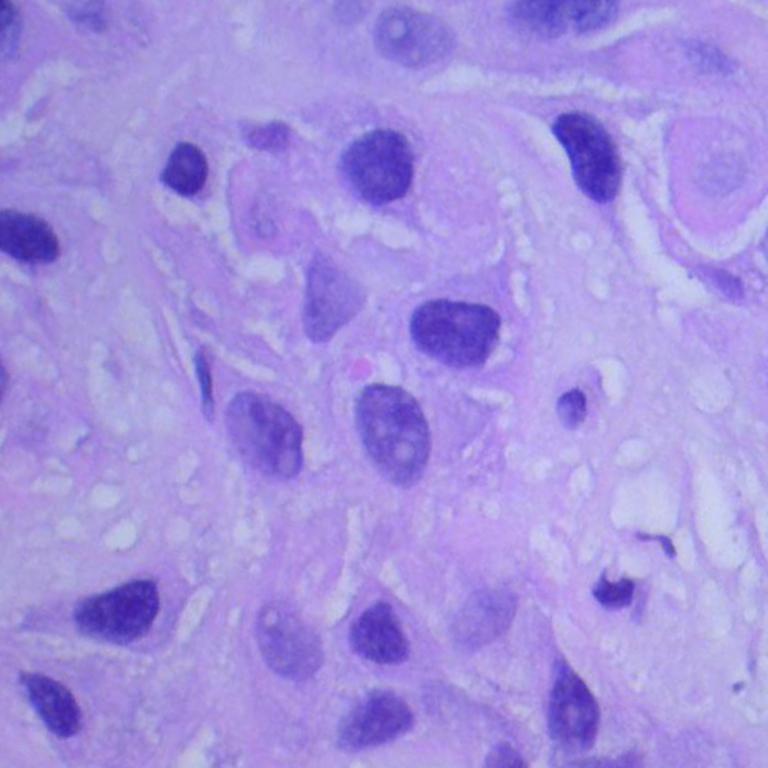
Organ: lung
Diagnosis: squamous carcinomas